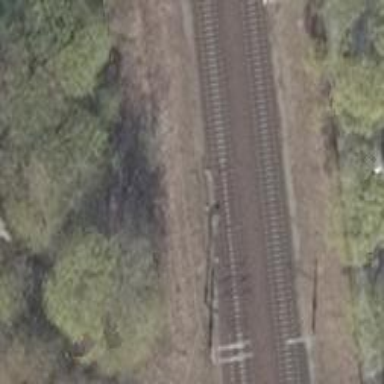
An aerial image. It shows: Railway switch with the turnout side on the right.